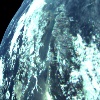
Label: cloud